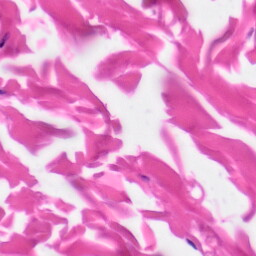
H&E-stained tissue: Skin